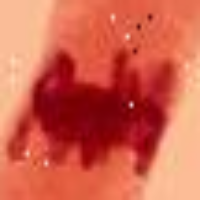
Label: metaphase